Question:
I want this spacing between the tabs removed, How can this be achieved ?
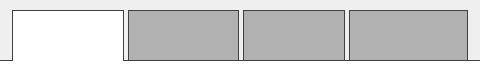
Answer: I solved this issued by,
'''
tabHost.getTabWidget().setDividerDrawable(null);
'''
If your build target is Honeycomb onwards, you may use the following code also.
'''
if (Integer.parseInt(Build.VERSION.SDK) >= Build.VERSION_CODES.HONEYCOMB) {
tabHost.getTabWidget().setShowDividers(LinearLayout.SHOW_DIVIDER_NONE);
}
'''